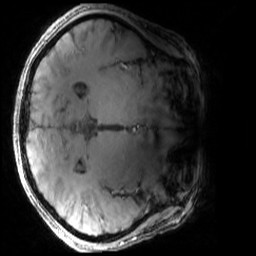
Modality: MP2RAGE
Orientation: axial
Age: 20
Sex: female
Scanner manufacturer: siemens
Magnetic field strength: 6.98 T
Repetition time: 6 s
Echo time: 0.00283 s